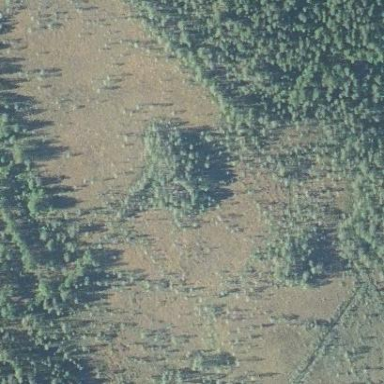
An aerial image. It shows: Area covered in scrub vegetation.